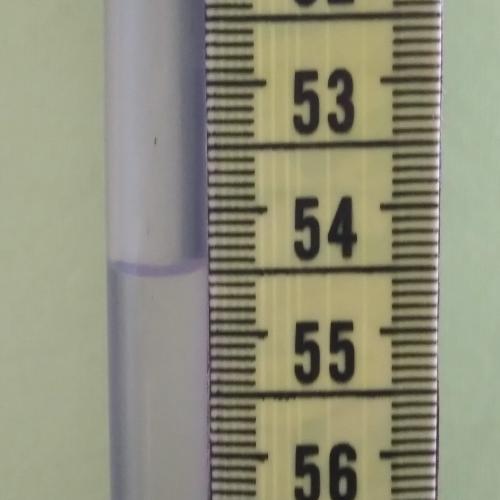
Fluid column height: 54.5 cm